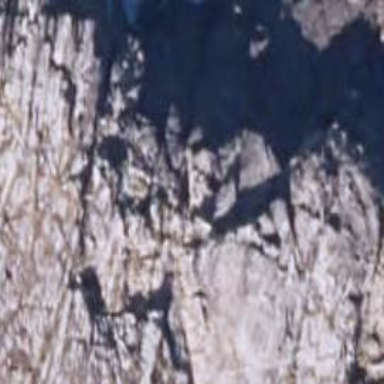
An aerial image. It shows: Natural cliff.